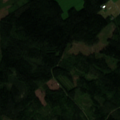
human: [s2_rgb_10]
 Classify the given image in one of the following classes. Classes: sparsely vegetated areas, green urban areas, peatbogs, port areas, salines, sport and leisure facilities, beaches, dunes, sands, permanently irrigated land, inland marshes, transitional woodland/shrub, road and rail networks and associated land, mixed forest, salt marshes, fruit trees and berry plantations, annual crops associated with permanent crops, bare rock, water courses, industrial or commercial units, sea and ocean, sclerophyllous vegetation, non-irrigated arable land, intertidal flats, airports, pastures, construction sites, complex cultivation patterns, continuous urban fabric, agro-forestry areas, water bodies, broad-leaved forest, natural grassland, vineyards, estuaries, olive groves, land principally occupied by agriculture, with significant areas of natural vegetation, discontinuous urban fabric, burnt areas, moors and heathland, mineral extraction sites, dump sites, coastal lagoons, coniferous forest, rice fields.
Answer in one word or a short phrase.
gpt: non-irrigated arable land, land principally occupied by agriculture, with significant areas of natural vegetation, coniferous forest, mixed forest, transitional woodland/shrub